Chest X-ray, PA view. Patient: 52 years old, sex F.
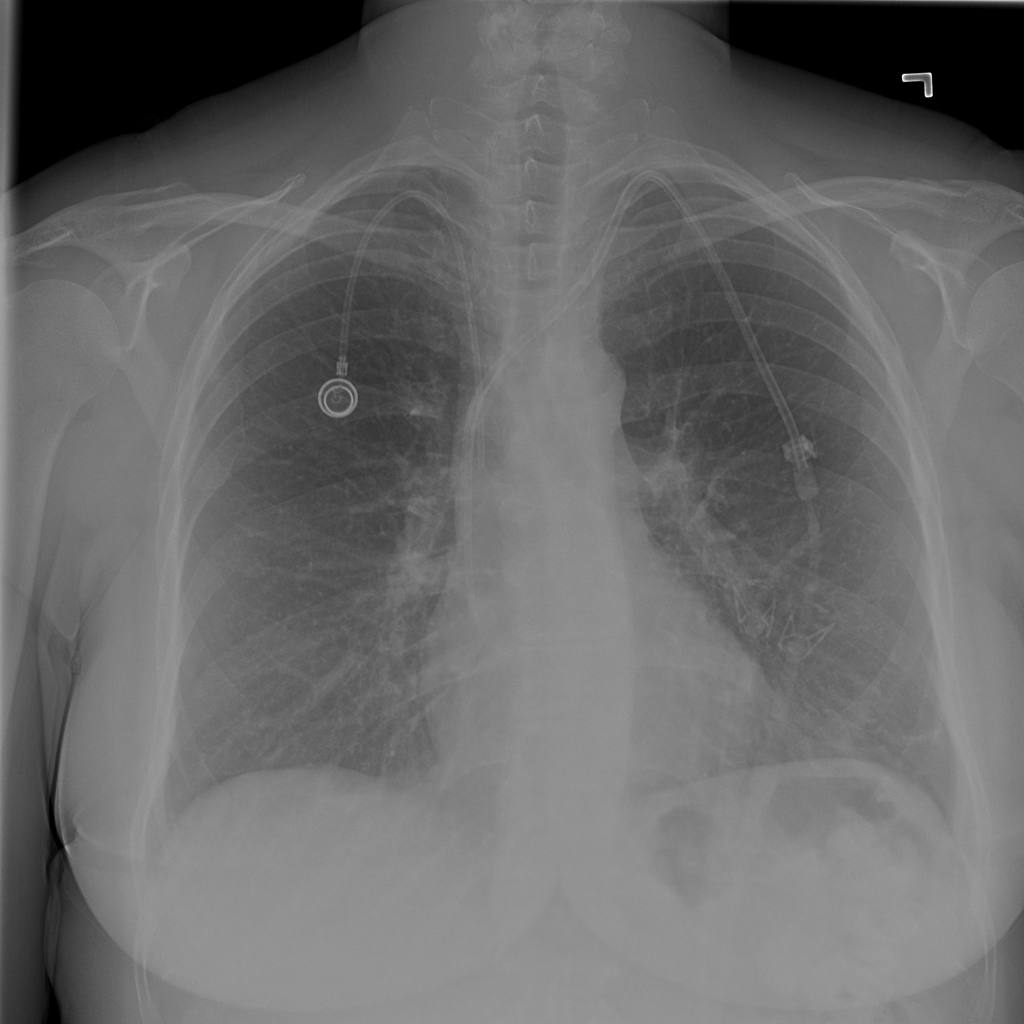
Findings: Atelectasis